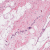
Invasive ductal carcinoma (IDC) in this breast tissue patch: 0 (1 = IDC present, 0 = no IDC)